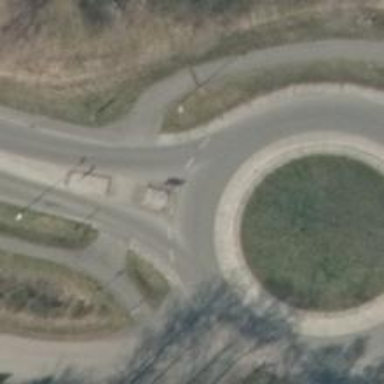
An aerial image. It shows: Road with "give way" sign.